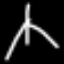
Label: airplane